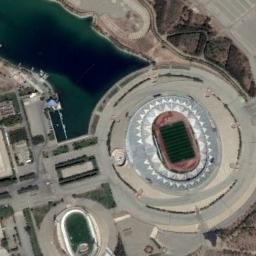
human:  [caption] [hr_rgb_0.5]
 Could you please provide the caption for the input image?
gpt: The circular stadium is next to the building and the river .

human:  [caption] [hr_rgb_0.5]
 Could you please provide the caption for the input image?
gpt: This stadium is like a white petal with a small river on its side .

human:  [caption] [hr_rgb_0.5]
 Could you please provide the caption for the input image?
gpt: The stadium is on the bare land next to a river .

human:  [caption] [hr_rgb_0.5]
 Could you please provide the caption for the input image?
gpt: Many buildings of different shapes are beside the stadium .

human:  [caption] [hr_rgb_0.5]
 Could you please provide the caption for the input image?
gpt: The stadium is beside a river .